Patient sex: M
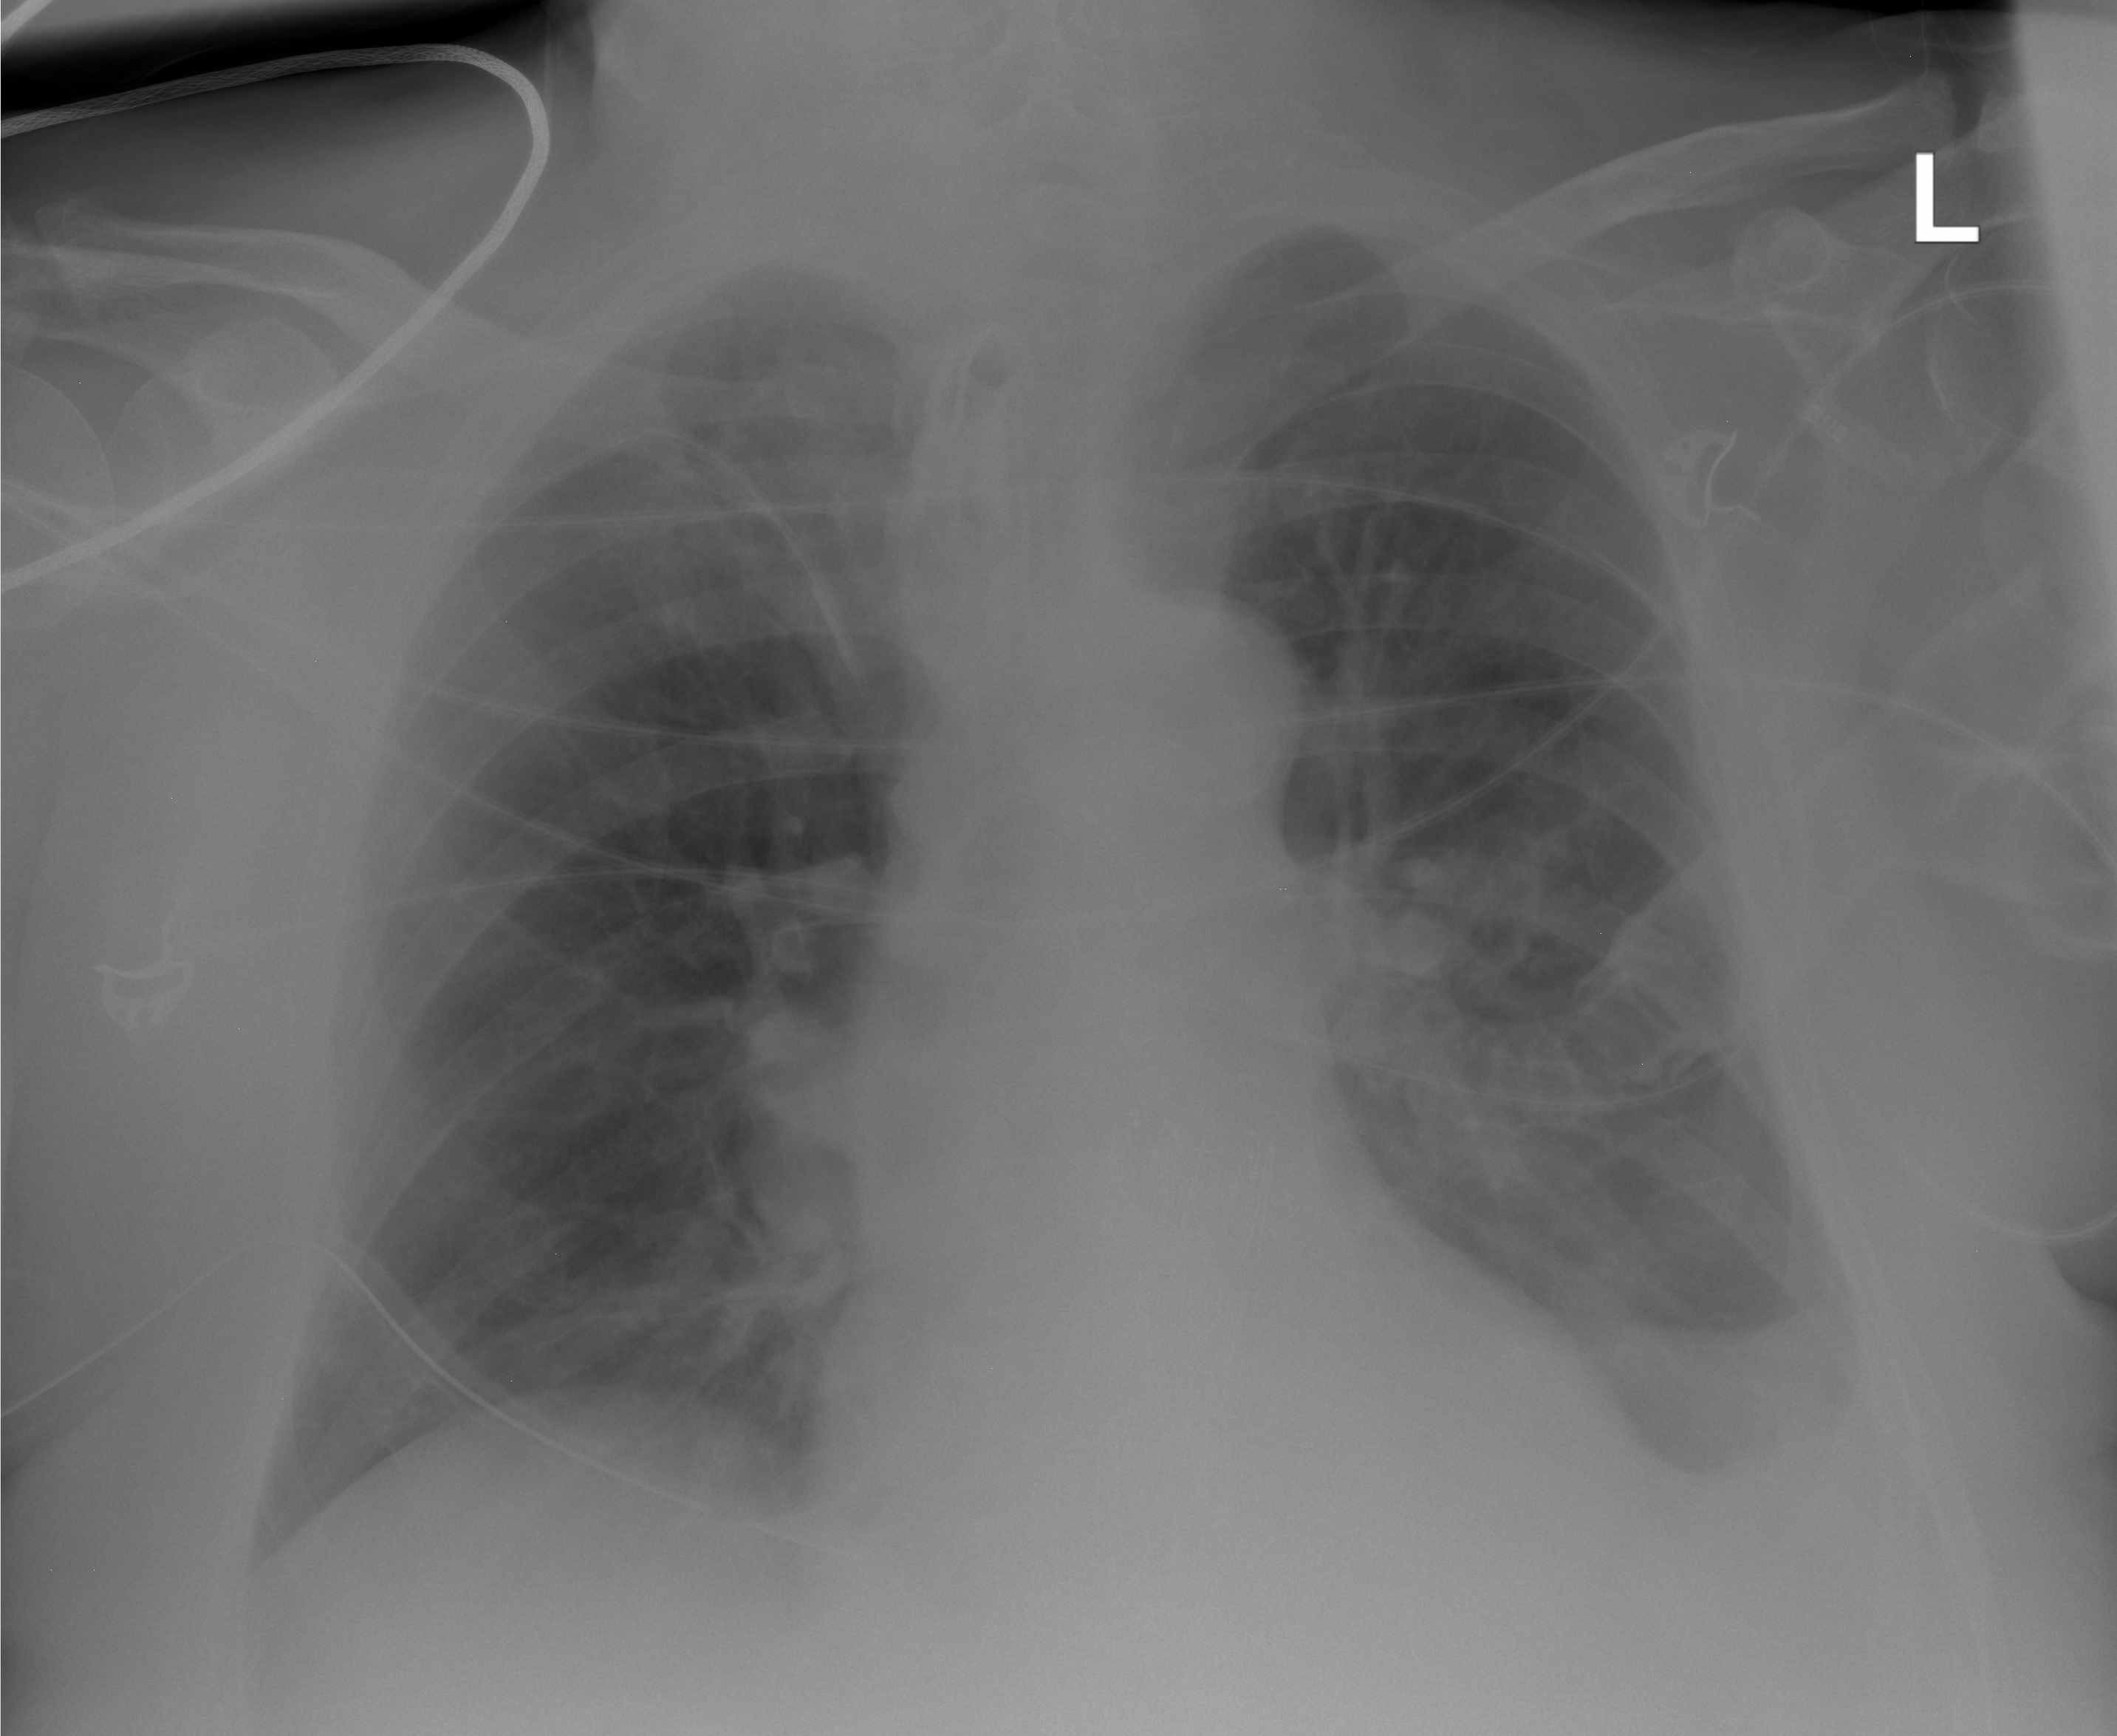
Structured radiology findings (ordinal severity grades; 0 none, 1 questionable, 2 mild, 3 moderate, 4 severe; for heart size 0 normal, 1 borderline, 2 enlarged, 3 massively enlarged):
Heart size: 2
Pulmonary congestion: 0
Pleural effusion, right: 0
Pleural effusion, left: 2
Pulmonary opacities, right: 0
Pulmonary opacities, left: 0
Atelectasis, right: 0
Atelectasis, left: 2